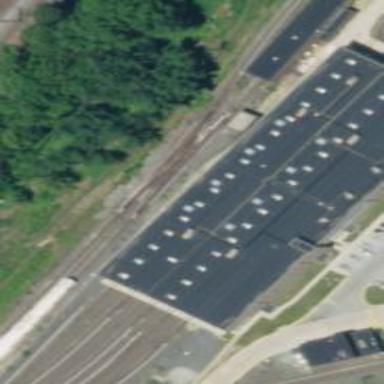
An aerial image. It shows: Electrified rail service yard.